Question: Consider the following example:

The blue pane is an 'ImageView', the red pane is the actual visible image/bitmap.
With 'setImageMatrix' a matrix transform is set, resulting in the red square on the right (which is translated, scaled and rotated).
In the 'onTouch' method of the 'ImageView''s 'OnTouchListener' I want to determine whether the touch happened inside the red square or not. How is this done?
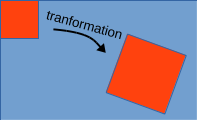
Answer: With the help of chris' pointer and pskink's example code I got to the following:
'''
/**
* Transformation matrix used to transform the image
*/
private Matrix transformationM;
/**
* Matrix that is used in calculations (inverse of tranformation matrix)
*/
private Matrix tmpM;
/**
* Checks whether a point is on the transformed image
*/
public boolean pointIsOnImage(float x, float y) {
// Float array that will hold the mapped point (see 'mapPoints' below)
float[] p1 = {0, 0};
// Float array that holds the touch position
final float[] p2 = {x, y};
// Reset temporary matrix
tmpM.reset();
// Get the inverse matrix of the current transformation matrix and store it in the temporary matrix
transformationM.invert(tmpM);
// Map the touch position on the inverse matrix
tmpM.mapPoints(p1, 0, p2, 0, 1);
// Check if touch position is in the drawable bounds
return getDrawable().getBounds().contains((int) p1[0], (int) p1[1]);
}
'''
The reason I can call 'getDrawable()' this way is because I'm using this code inside a class which extends 'ImageView'. You could use this code anywhere if you make the drawable part of the method arguments.